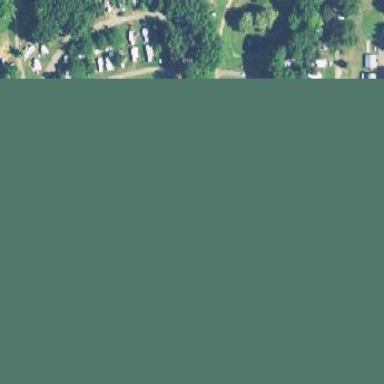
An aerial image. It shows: Caravan site for tourism.